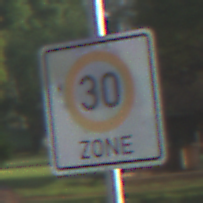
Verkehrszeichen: BeginnZone30
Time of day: SunriseSunset
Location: Outdoor (Suburban)
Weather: PartlyCloudy
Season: NotSpecified
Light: Natural